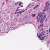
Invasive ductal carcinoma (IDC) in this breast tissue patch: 0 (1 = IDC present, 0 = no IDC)